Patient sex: F
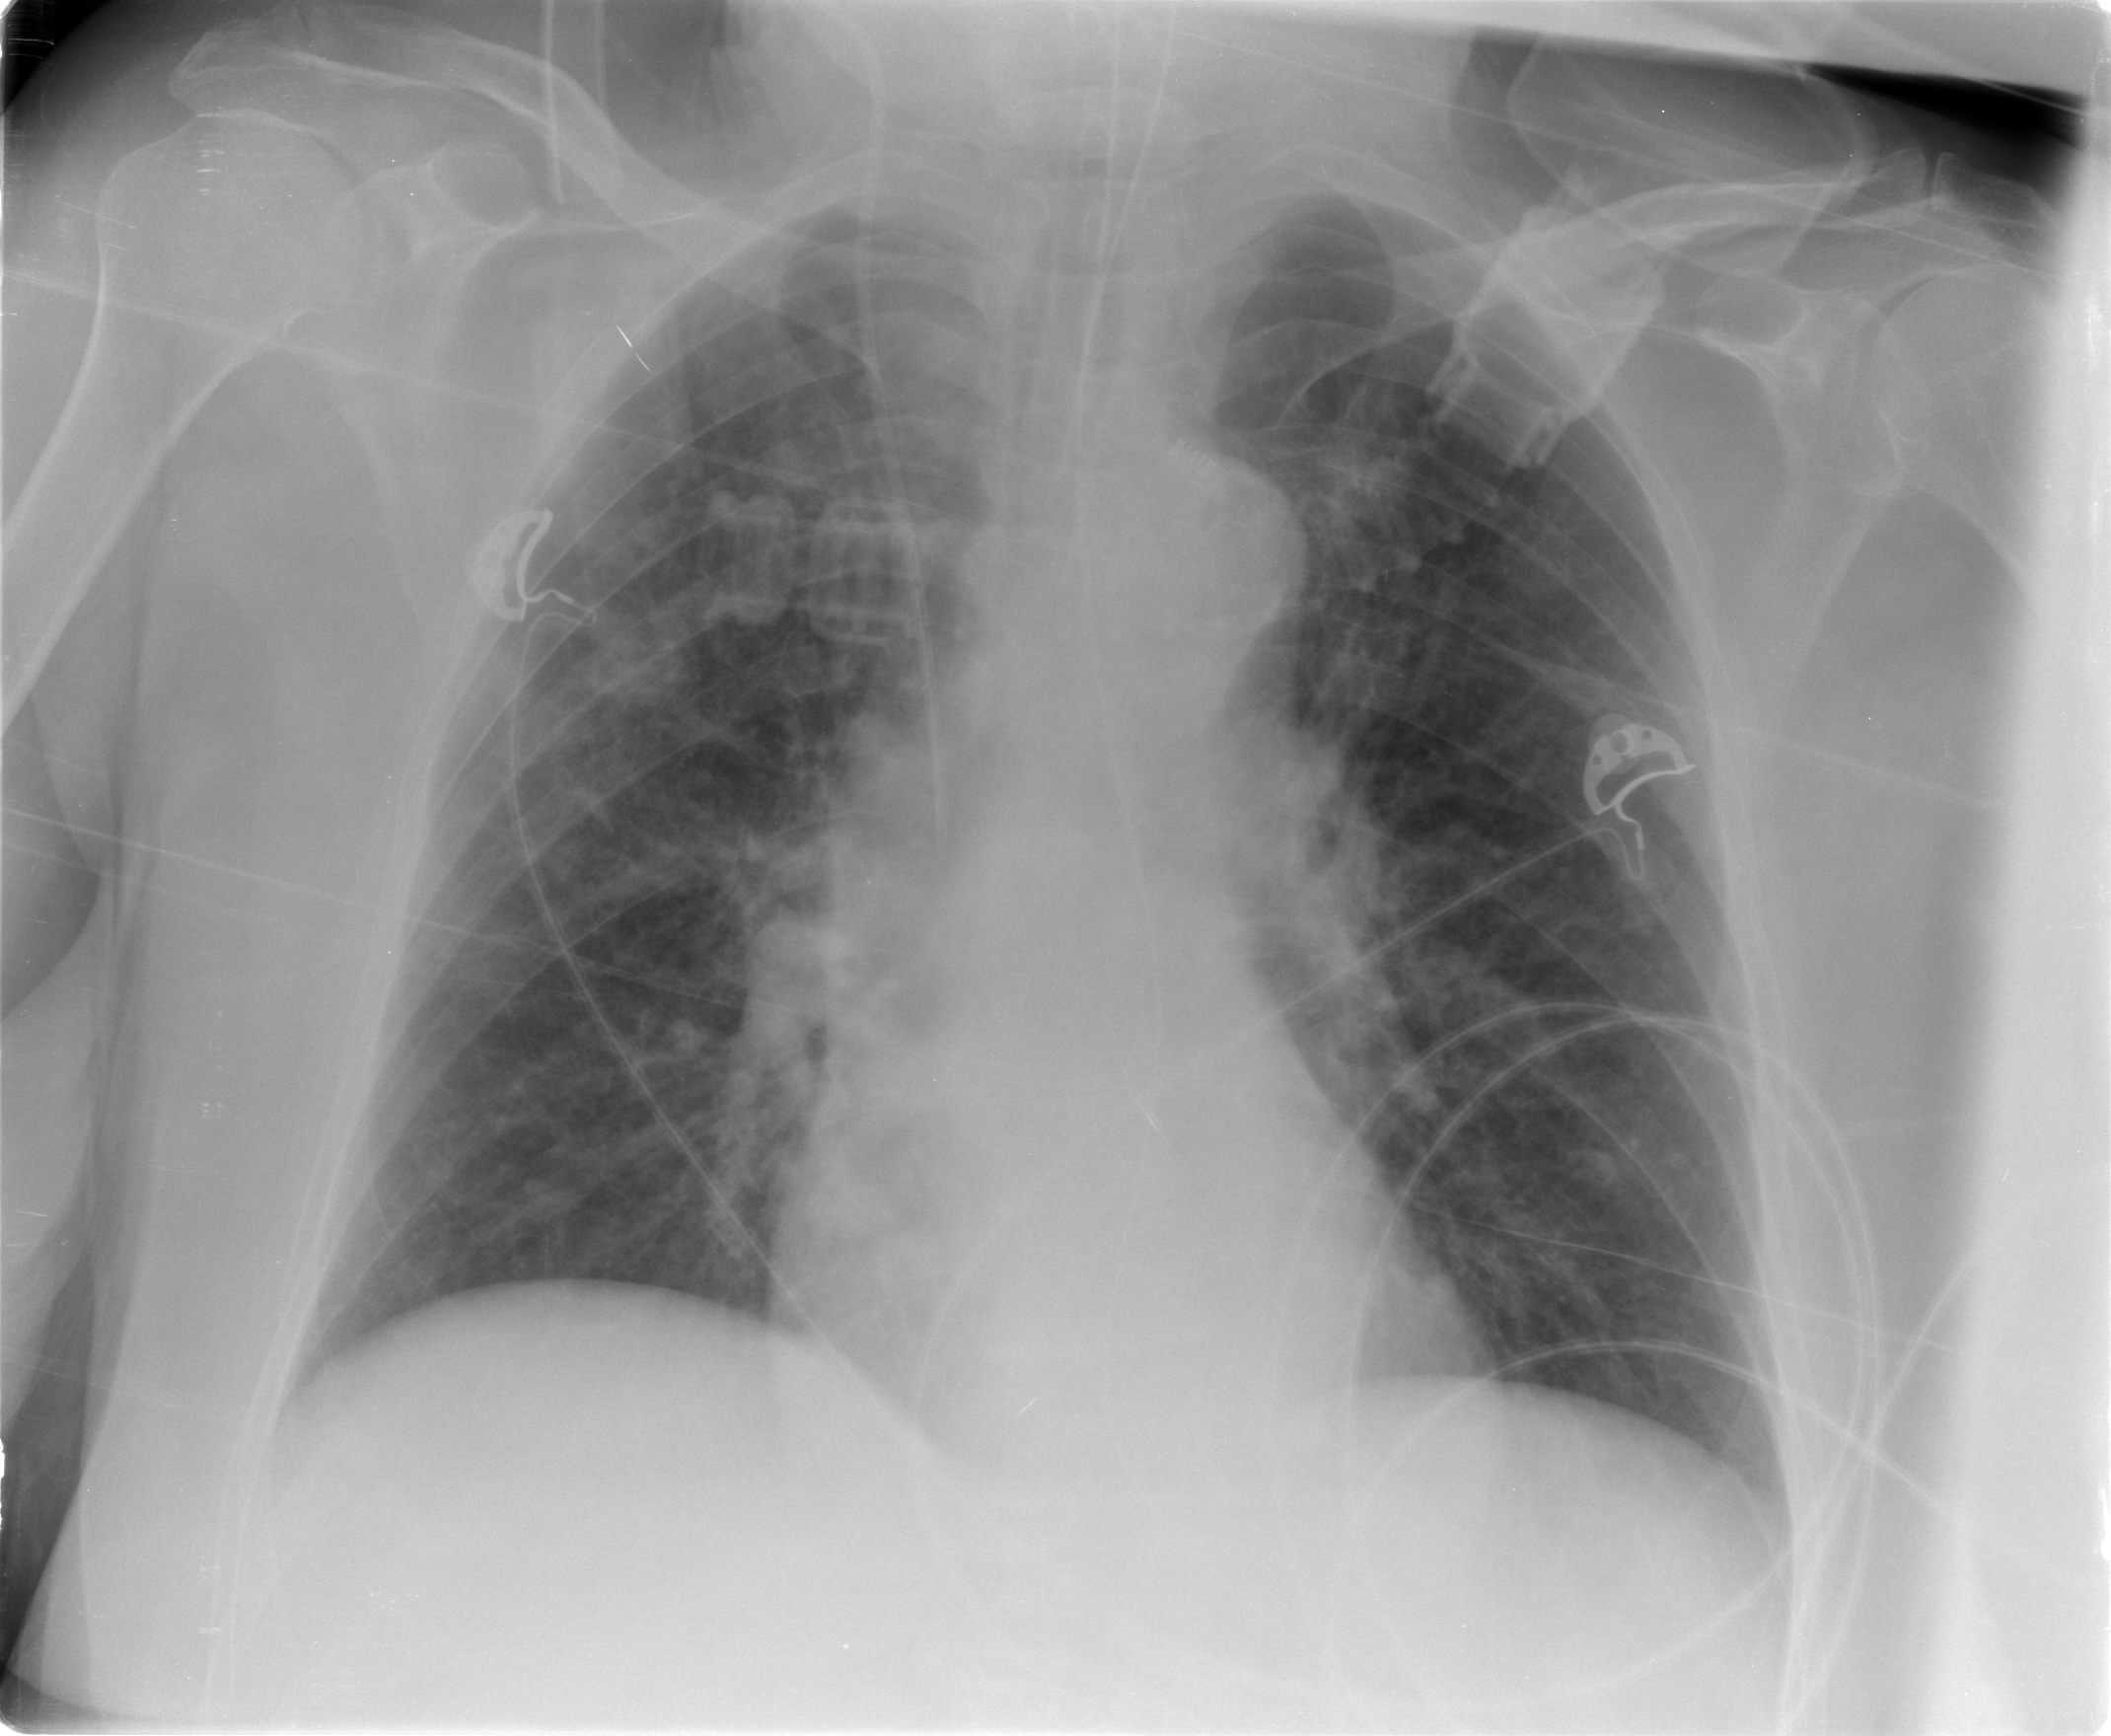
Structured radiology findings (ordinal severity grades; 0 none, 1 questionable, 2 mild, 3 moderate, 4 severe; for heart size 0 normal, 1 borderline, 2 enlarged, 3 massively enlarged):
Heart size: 0
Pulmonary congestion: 0
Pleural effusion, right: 0
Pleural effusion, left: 0
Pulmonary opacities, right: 2
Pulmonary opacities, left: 2
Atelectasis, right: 0
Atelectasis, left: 0